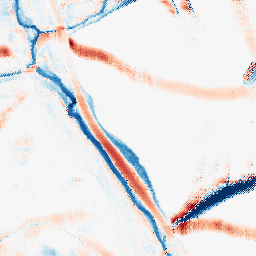
Category: morphological
Decomposition family: morphological_square
Decomposition parameters: operation: average
size: 20
Upsampling method: regularized
Upsampling parameters: scale: 4
lambda_reg: 0.1
Upsampling scale: 4